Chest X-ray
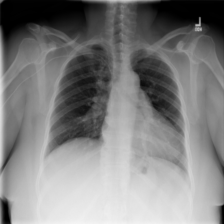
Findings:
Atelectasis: negative
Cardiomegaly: negative
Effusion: negative
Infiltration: negative
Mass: negative
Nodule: negative
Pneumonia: negative
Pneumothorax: negative
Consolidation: negative
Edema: negative
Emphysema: negative
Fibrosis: negative
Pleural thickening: negative
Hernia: negative